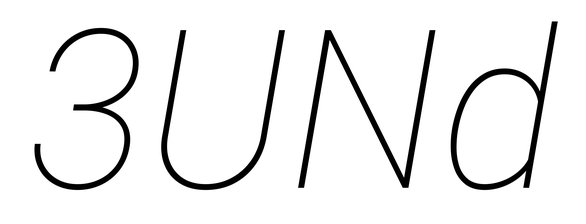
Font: Roboto-Italic_Thin_Italic